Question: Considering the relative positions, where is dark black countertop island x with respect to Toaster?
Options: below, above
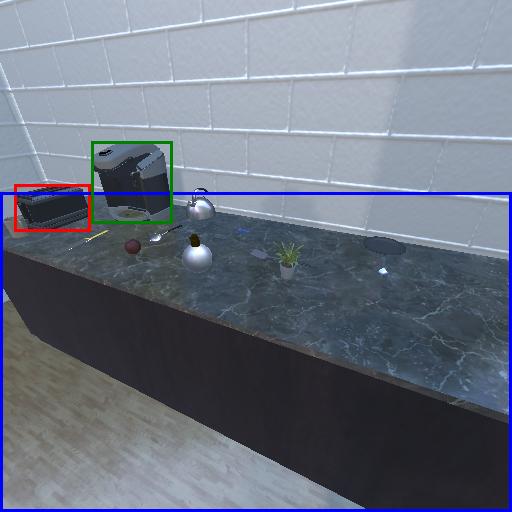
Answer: below